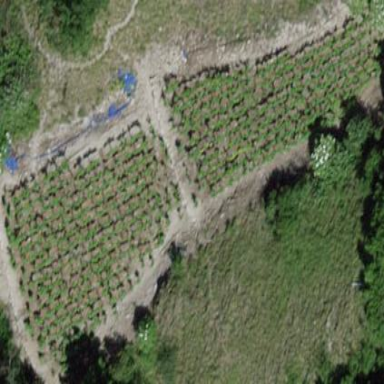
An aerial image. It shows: Vineyard with grape crops.